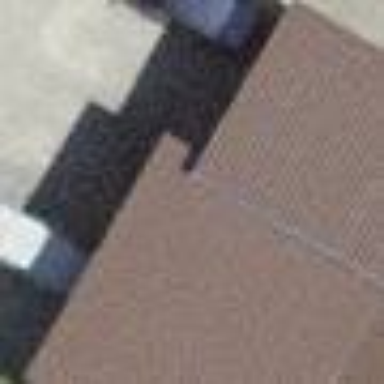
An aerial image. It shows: View of roof of building.